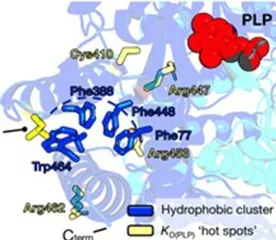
Structural analysis of AADC protein and localization of substituted amino acids. (B) Localization of Leu391. The cluster of hydrophobic residues (Phe77, Phe388, Phe448, and Trp464) shielded from the solvent is shown as blue sticks, while yellow sticks represent residues whose pathogenic substitutions lead to decreased affinity for the PLP molecule (red spheres). Protein visualization, measurement, dimer building, and rotamer analysis were performed using PyMOL 2.2.3, The PyMOL Molecular Graphics 50 System, Version 2.0 Schrodinger, LLC, New York, NY, 2021.
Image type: radiology (ct)